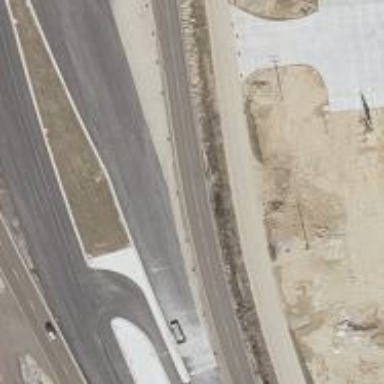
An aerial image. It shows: Asphalt trunk highway classified as expressway.